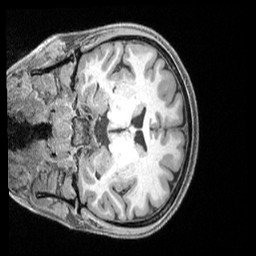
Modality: T1w
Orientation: coronal
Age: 29
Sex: female
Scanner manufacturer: siemens
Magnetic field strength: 3 T
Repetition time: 2.4 s
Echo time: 0.00228 s